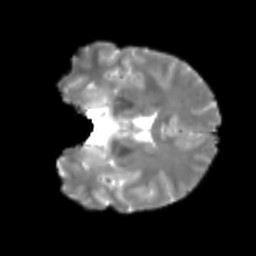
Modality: T2w
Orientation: coronal
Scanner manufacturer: siemens
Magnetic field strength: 3 T
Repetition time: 4 s
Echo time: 0.0594 s